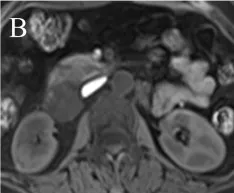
MRI and pathological features of retroperitoneal anastomosing hemangioma. (B) T1-weighted image.
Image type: radiology (mri)